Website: home-depot
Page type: account-dashboard
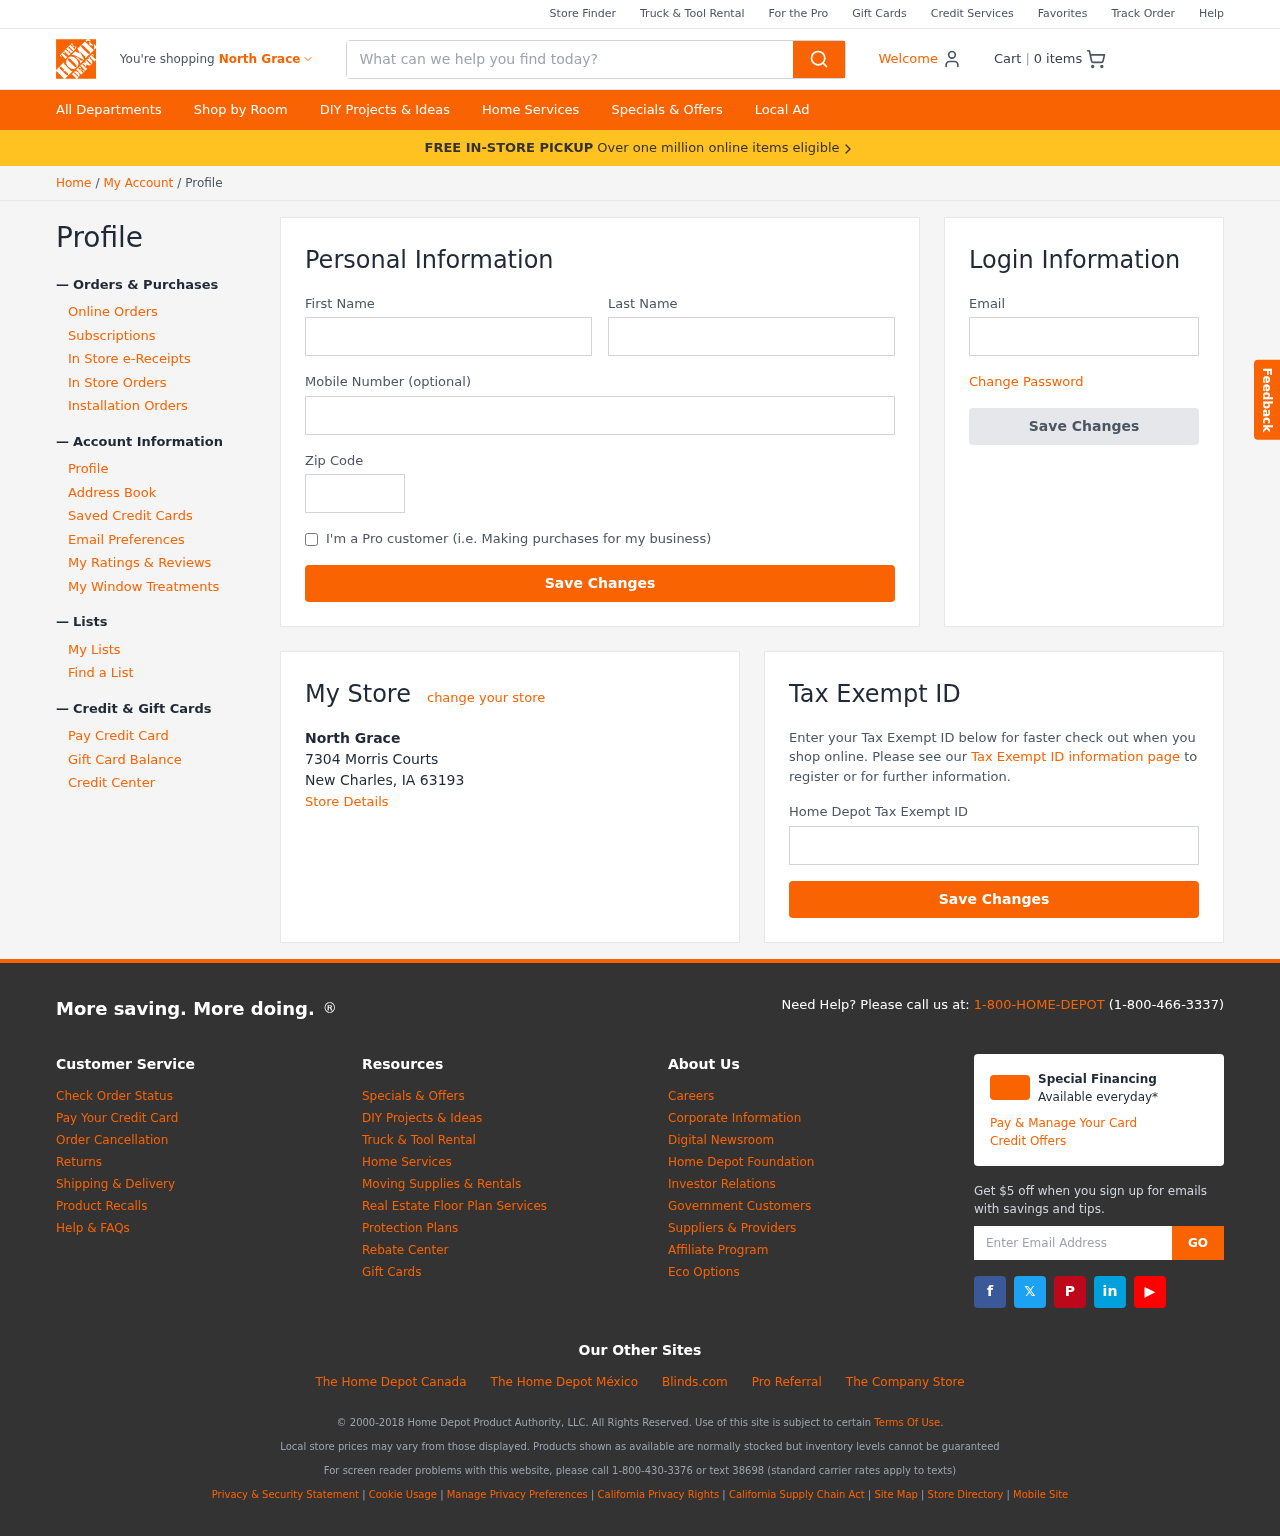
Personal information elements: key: PII_CITY
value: North Grace
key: PII_EMAIL
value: phillip.mcdaniel@yahoo.com
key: PII_FIRSTNAME
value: Phillip
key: PII_LASTNAME
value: Mcdaniel
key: PII_LOCATION1_CITY_STATE_ZIP
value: New Charles, IA 63193
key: PII_LOCATION1_NAME
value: North Grace
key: PII_LOCATION1_STREET
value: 7304 Morris Courts
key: PII_PHONE
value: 8892649763
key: PII_POSTCODE
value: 15478
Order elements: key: ORDER_NUM_ITEMS
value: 0
Search elements: key: HEADER_SEARCH
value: What can we help you find today?